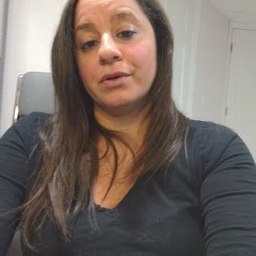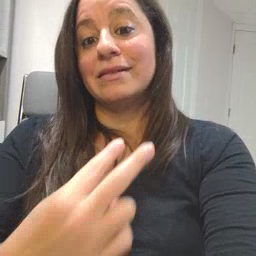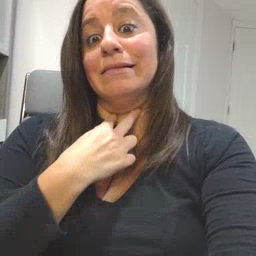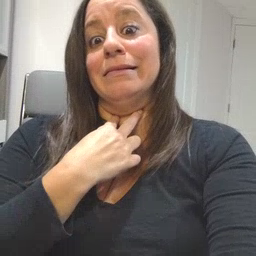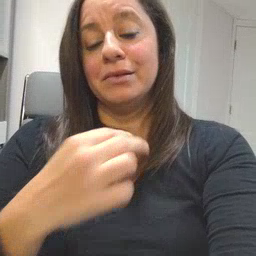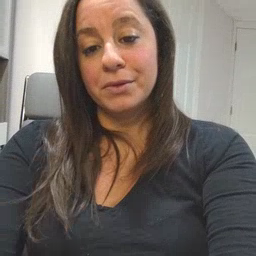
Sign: stuck